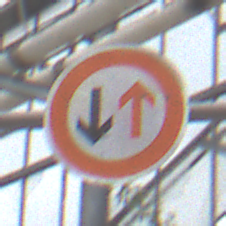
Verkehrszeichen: VorrangDesGegenverkehrs
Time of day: Midday
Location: Roofed (Special)
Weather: Overcast
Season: NotSpecified
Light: Natural